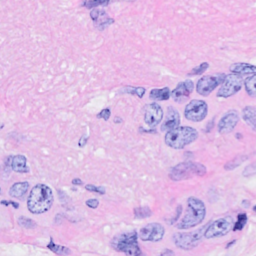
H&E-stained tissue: Breast